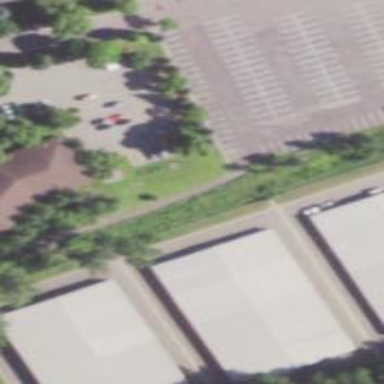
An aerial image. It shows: Group of garages.